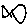
Label: fish